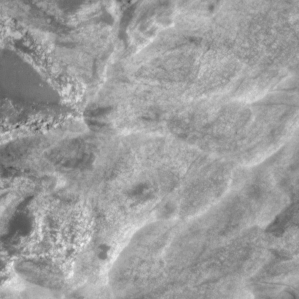
Label: non_frost